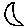
Label: moon